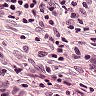
Metastatic tissue present: no